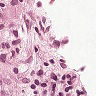
Metastatic tissue present: yes